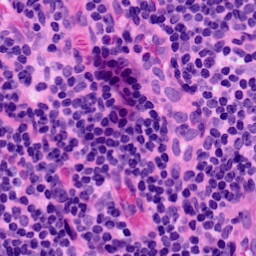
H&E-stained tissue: LymphNode